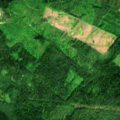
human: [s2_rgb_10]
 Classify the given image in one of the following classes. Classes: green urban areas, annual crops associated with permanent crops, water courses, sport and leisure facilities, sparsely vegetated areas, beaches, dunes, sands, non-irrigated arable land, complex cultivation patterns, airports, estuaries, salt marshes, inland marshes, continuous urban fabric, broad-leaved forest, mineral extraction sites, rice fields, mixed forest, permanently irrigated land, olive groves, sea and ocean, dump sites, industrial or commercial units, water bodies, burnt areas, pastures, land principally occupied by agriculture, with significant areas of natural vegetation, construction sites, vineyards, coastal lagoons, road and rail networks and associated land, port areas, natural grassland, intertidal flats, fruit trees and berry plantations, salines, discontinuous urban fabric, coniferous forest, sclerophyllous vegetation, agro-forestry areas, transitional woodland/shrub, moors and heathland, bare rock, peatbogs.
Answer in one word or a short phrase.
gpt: coniferous forest, mixed forest